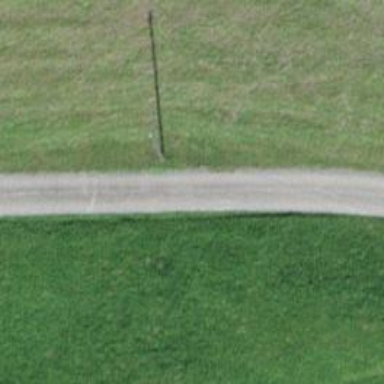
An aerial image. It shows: Minor power line.